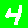
Digit: 4